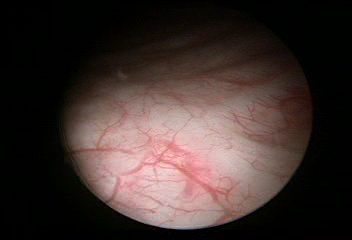
Modality: WLC
Class: Normal mucosa
Bladder cancer association: No